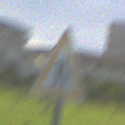
Verkehrszeichen: EinseitigVerengteFahrbahnRechts
Umgebung: Outdoor, Suburban
Tageszeit: MorningAfternoon
Wetter: PartlyCloudy
Licht: Natural
Jahreszeit: NotSpecified
Kontrast: HighContrast